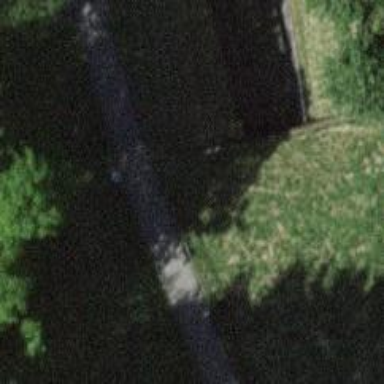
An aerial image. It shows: Paved path.